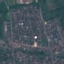
Land use / land cover class: Residential